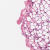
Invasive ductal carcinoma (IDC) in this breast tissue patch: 0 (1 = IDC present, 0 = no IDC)